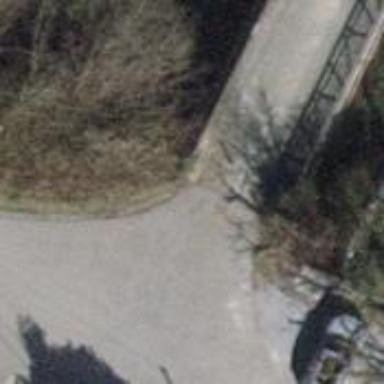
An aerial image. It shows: Bollard.